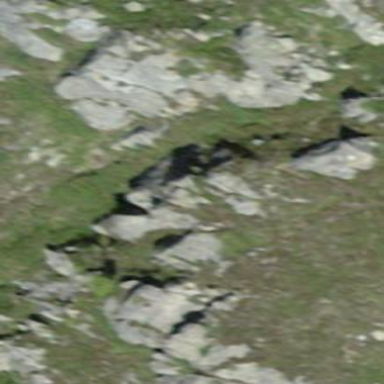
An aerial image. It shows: Landscape of bare rock.